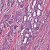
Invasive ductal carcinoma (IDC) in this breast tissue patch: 1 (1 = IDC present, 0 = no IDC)